Question: I have api like this :

I want to call this api in python, this is my code :
'''
def get_province():
headers = {
'Content-type': 'application/json',
'x-api-key': api_key
}
response = requests.get(url, headers=headers)
return response.json()
'''
But, i've got
> error 500 : Internal Server Error.
I think there's something wrong with the header. Can anyone help me?
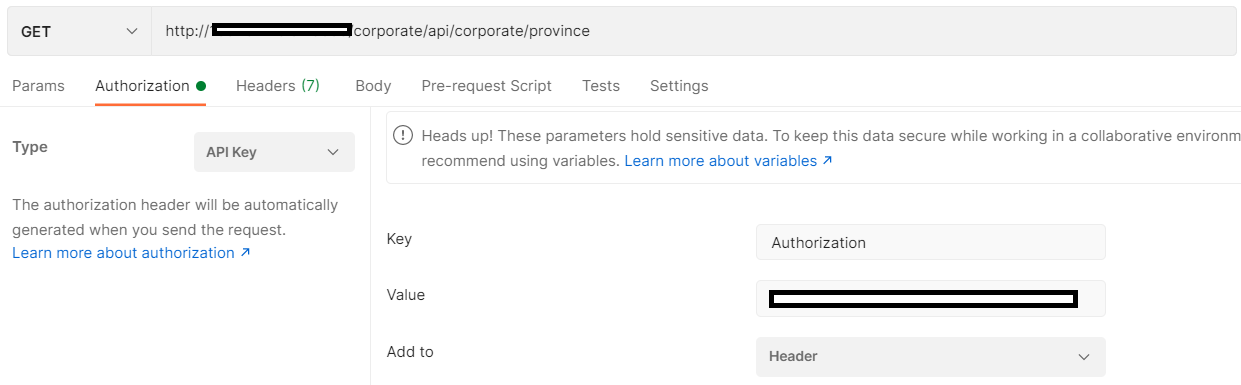
Answer: Judging from screenshot, it should be 'Authorization' not 'x-api-key' i.e.
'''
headers = {
'Content-type': 'application/json',
'Authorization': api_key
}
'''
Please test that and write what is result